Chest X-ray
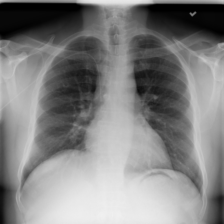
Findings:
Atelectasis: negative
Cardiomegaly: negative
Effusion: negative
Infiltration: negative
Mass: negative
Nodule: negative
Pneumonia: negative
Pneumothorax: negative
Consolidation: negative
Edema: negative
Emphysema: negative
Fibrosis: negative
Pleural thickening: negative
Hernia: negative